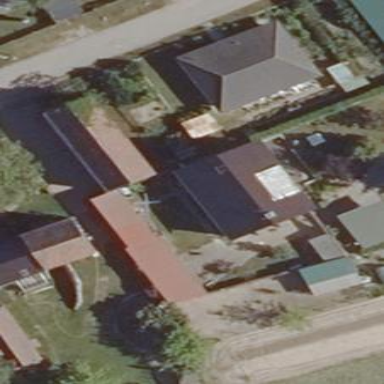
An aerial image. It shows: Simple and straightforward house.